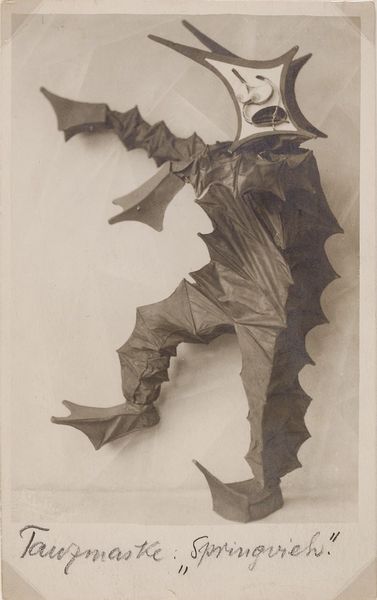
Titel: Tanzmaske 'Springvieh' von Lavinia Schulz
Künstler: Minya Diez-Dührkoop
Standort: Hamburg
Institution: Museum für Kunst und Gewerbe Hamburg
Schlagwörter: silber, tanzen, foto, fotografie, photographie, maske, photo, lichtbild, silbergelatine, theaterfotografie, brom, silbergelatinepapier, bromsilbergelatinepapier, entwicklungspapier, gelatinepapier, schwarzweißpositivverfahren, silbersalzverfahren, schwarzweißfotografie, theaterphotographie, maskentanz, bühnenkunst